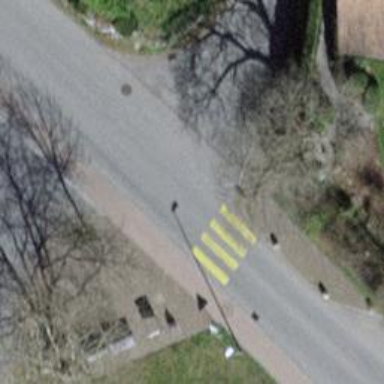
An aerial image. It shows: Uncontrolled zebra crossing on the road.